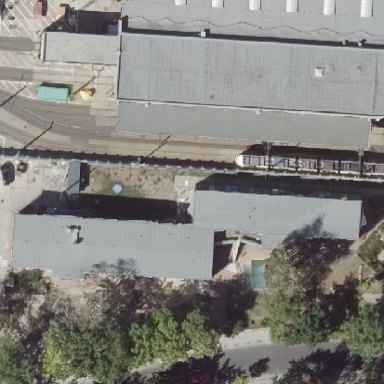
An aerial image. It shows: Kindergarten.